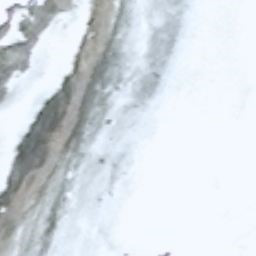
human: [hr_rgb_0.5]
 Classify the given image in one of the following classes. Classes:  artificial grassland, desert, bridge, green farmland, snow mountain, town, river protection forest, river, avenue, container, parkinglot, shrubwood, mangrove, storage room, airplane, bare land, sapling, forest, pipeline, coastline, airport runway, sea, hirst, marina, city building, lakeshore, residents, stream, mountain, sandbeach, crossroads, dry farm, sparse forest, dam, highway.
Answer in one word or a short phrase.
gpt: snow mountain